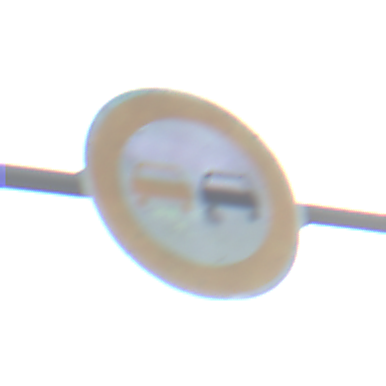
Verkehrszeichen: Ueberholverbot
Umgebung: Outdoor, Nature
Tageszeit: SunriseSunset
Wetter: PartlyCloudy
Licht: Natural
Jahreszeit: NotSpecified
Kontrast: MediumContrast